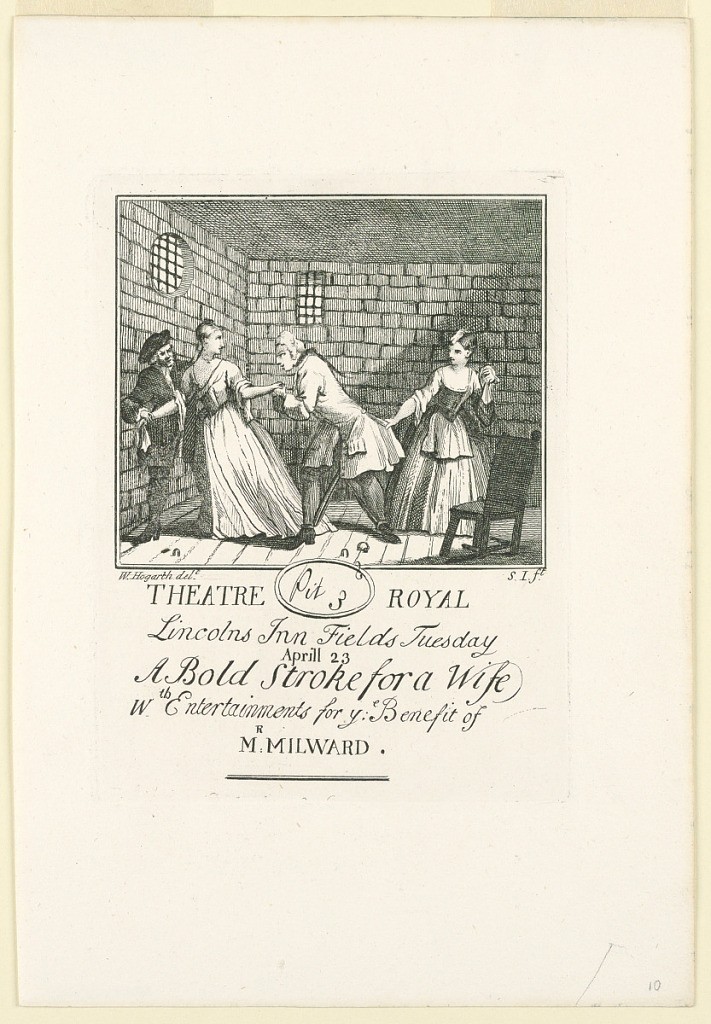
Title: Ticket for Milward's Benefit
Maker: Samuel Ireland, English, ca. 1744–1800
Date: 1794
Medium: Etching on paper
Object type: Print
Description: Scene in a prison cell with four figures: two women and two men. One man is trying to kiss the hand of one woman whose other hand is held by the second man. The second woman is holding the coat tails of the first man.